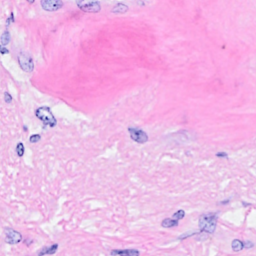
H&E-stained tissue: Breast